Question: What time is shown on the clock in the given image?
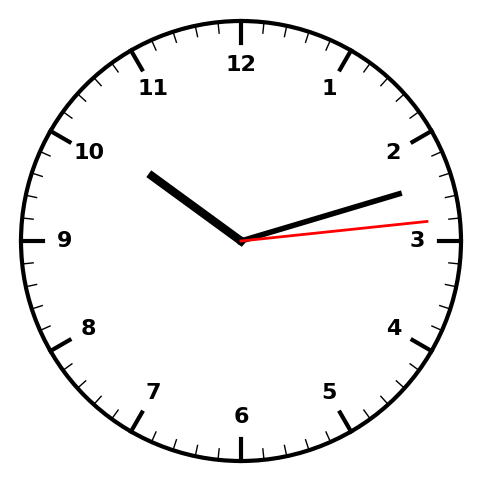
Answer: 10:12:14